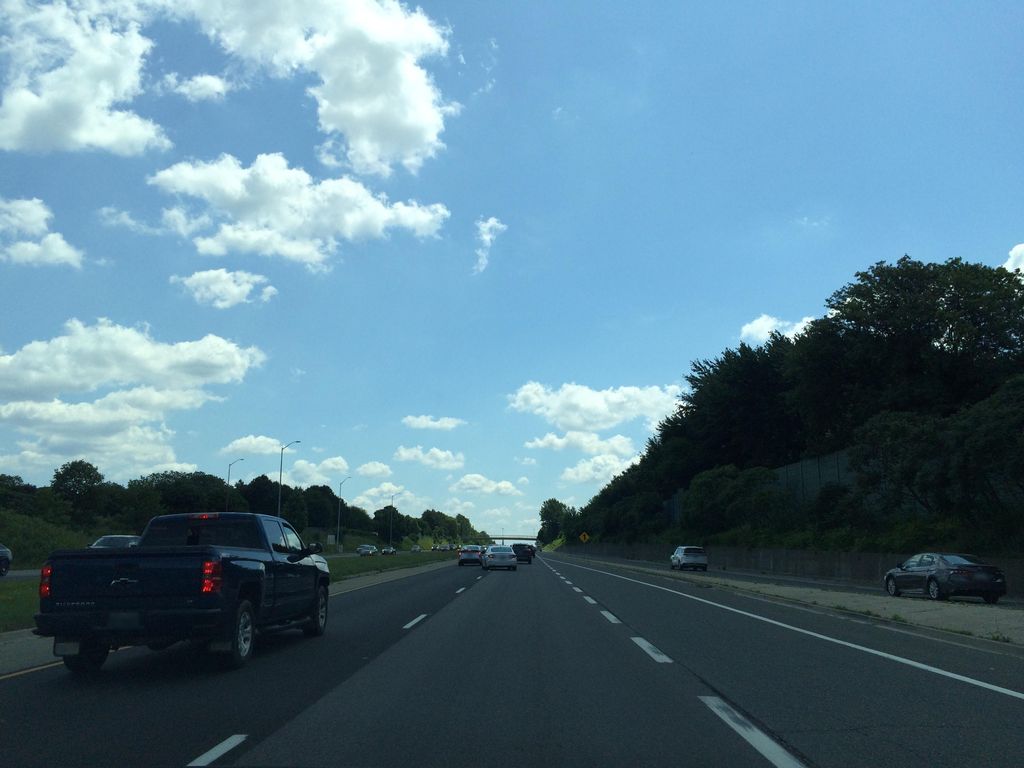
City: hamilton